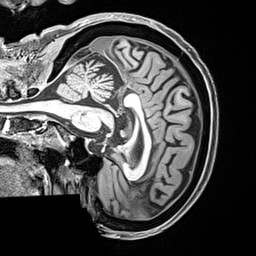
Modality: T1w
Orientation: sagittal
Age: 62
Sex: female
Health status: healthy
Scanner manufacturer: siemens
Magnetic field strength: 3 T
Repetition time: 2.4 s
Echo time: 0.00217 s